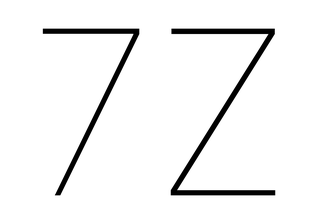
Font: Inter_Thin